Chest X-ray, AP view. Patient: 26 years old, sex M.
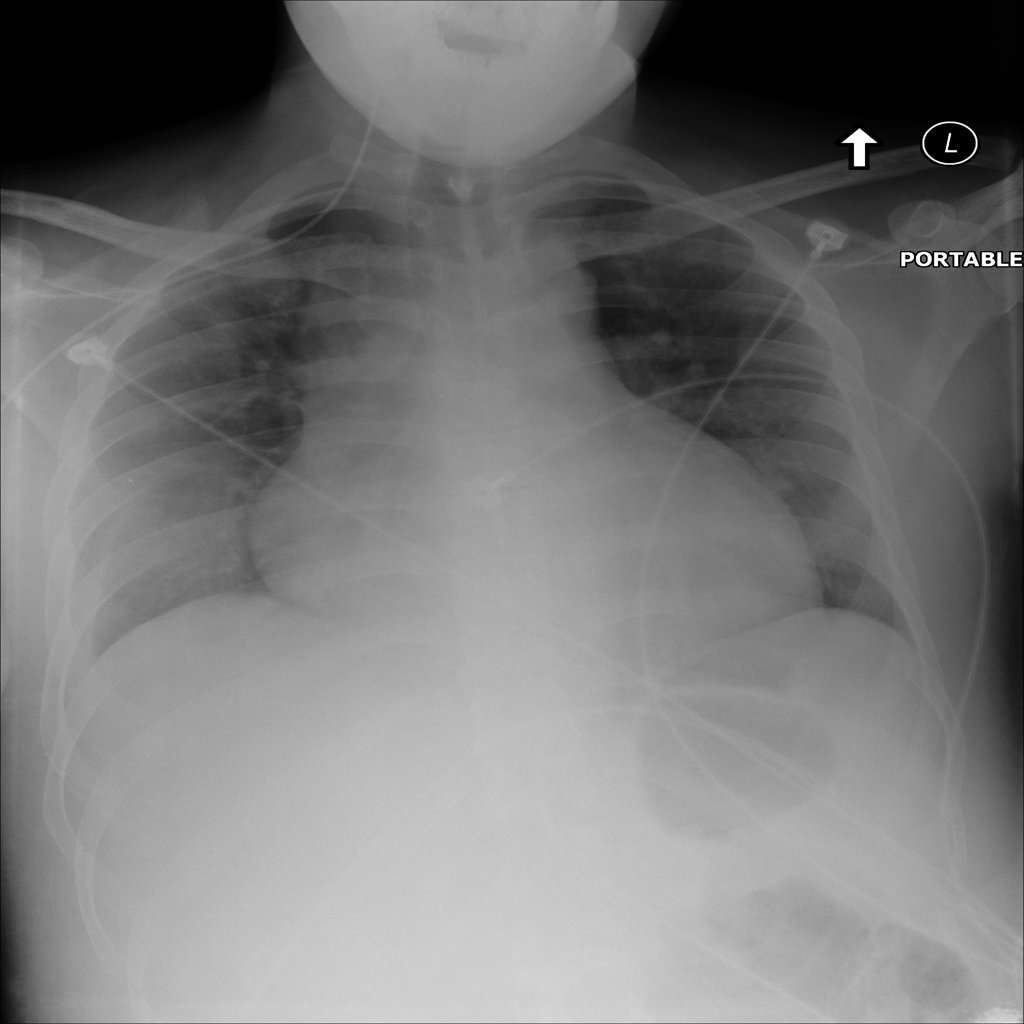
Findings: No Finding